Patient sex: M
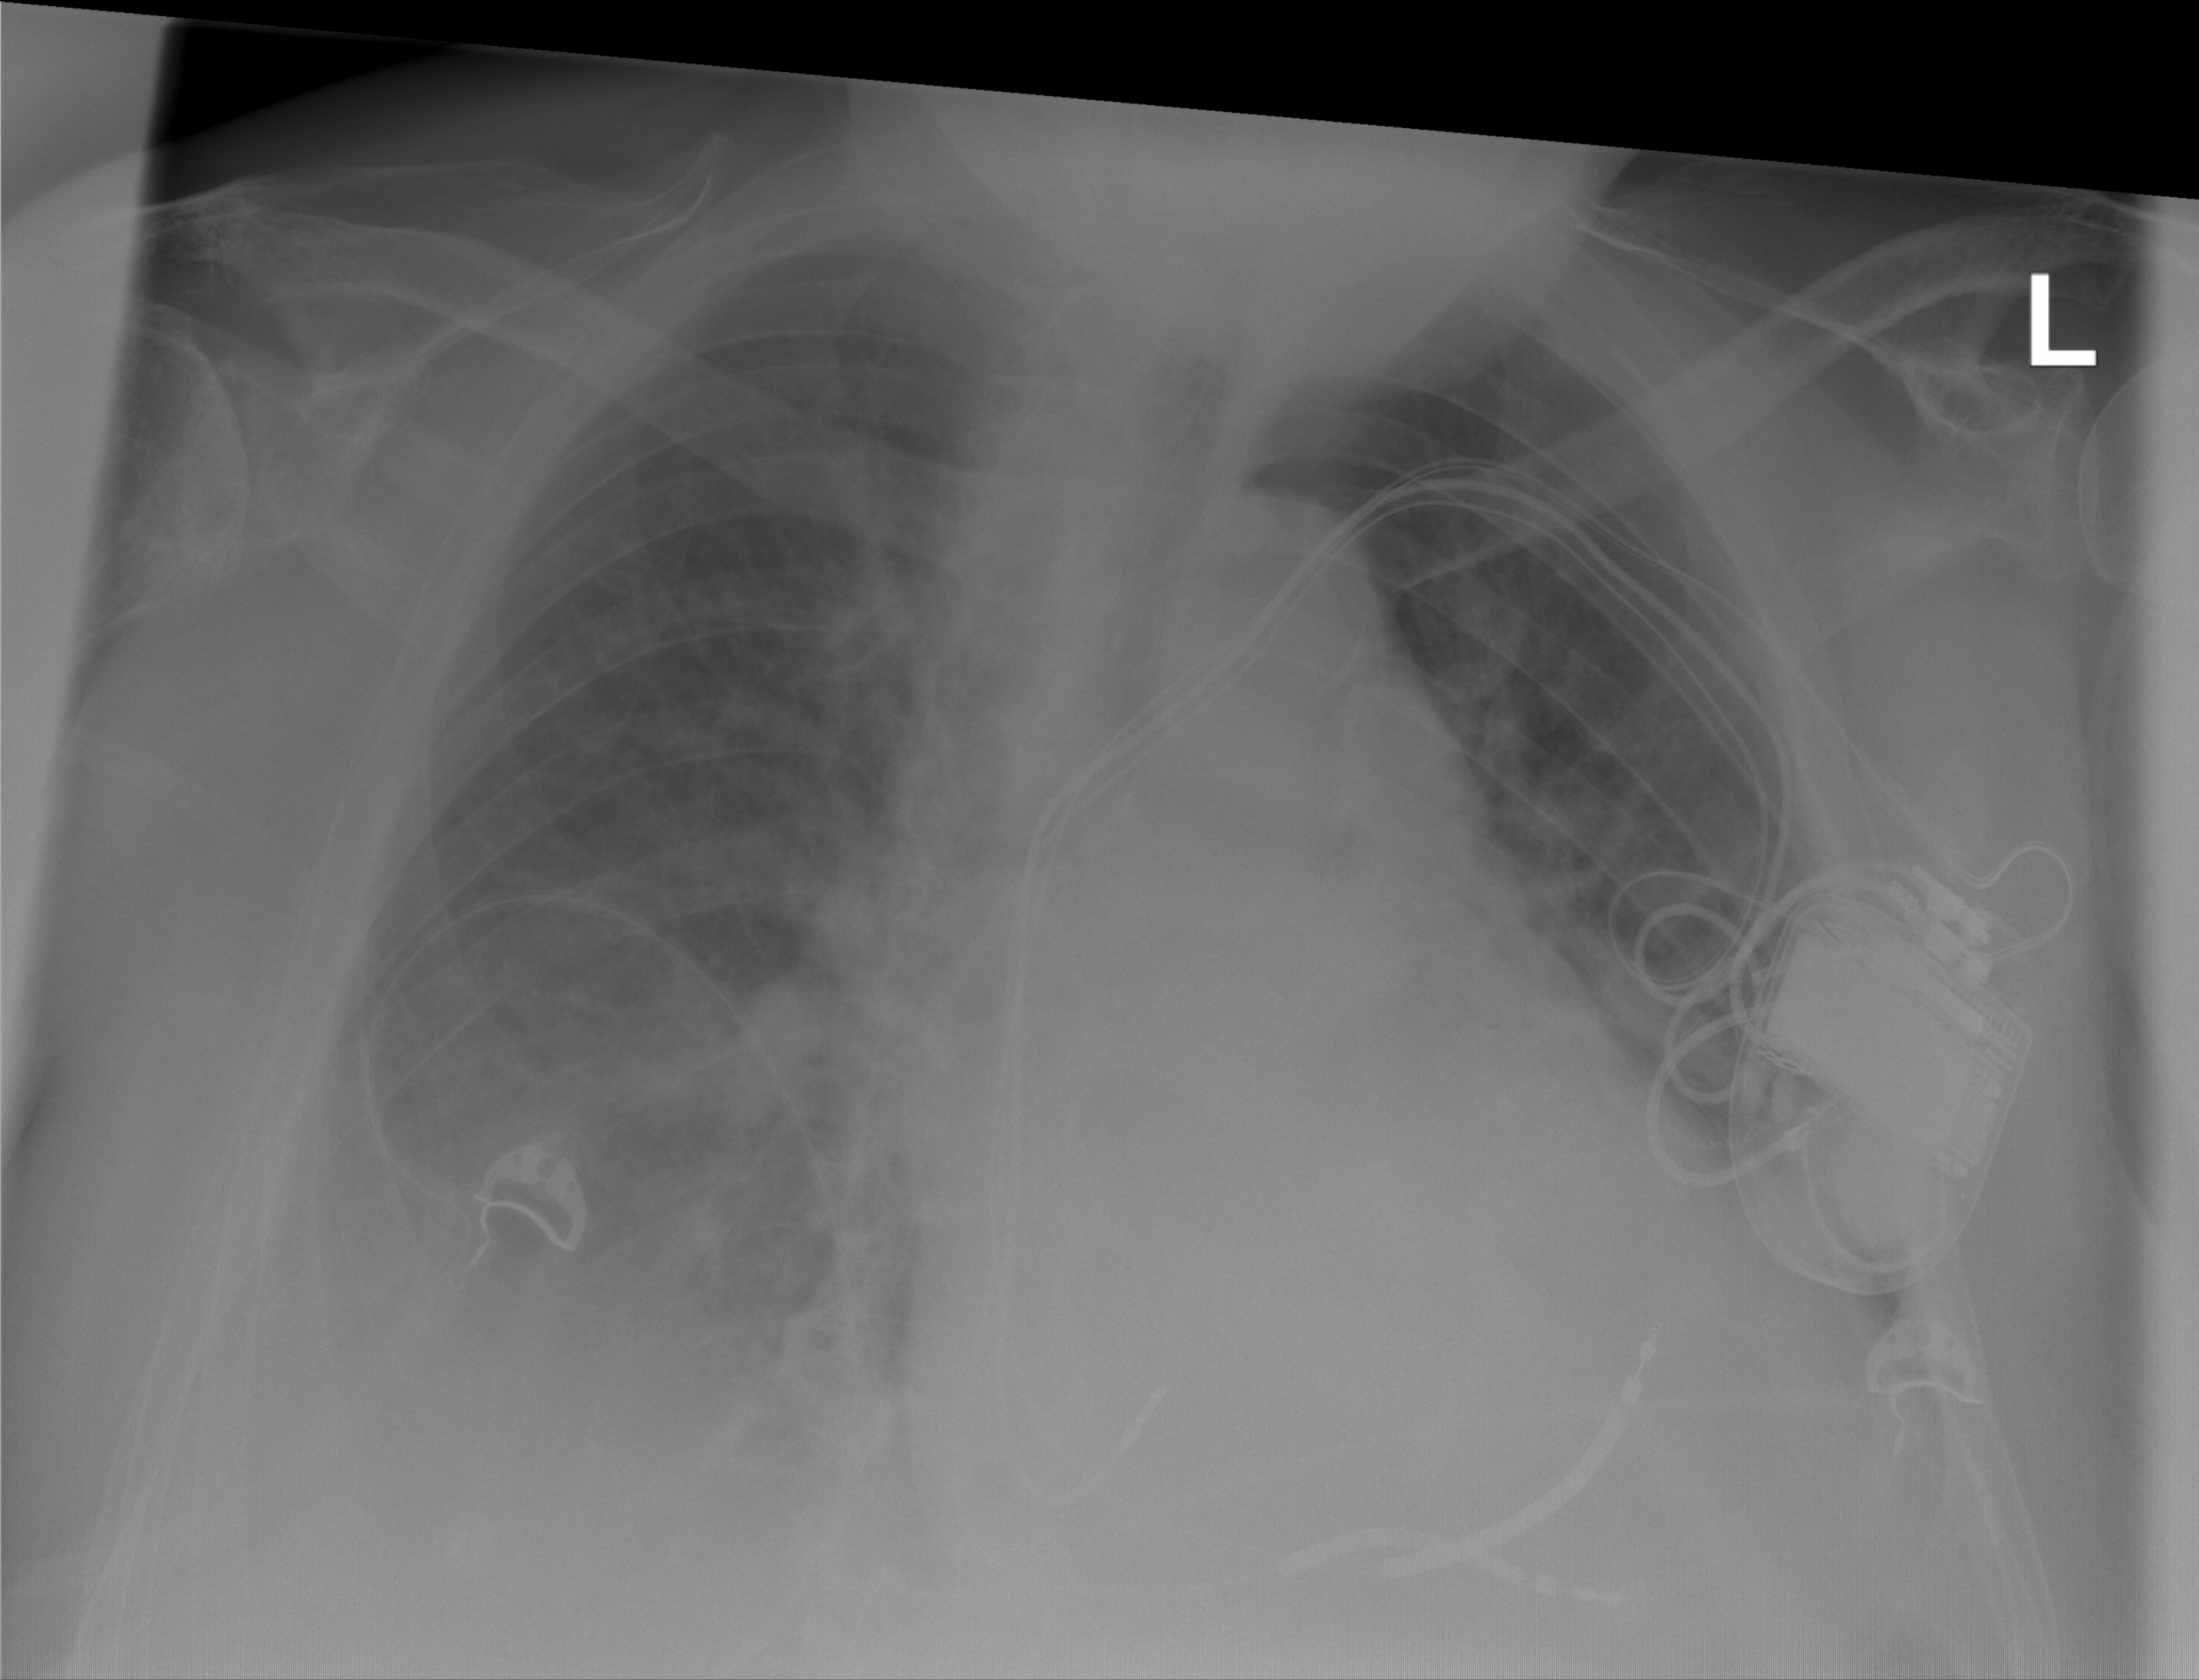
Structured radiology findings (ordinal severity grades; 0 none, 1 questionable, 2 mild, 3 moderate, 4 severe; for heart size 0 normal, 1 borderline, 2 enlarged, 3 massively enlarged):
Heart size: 2
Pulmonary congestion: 2
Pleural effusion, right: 2
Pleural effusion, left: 2
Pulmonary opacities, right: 2
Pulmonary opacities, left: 2
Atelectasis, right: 2
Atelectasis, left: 2